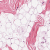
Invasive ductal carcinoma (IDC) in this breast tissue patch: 0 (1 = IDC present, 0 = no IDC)